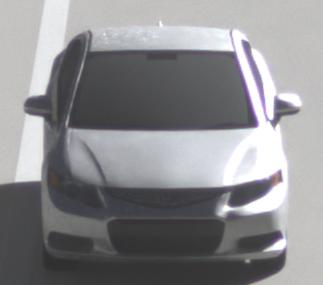
Make: Honda
Model: Civic Limousine 1.8
Detailed model: Civic (IX) Limousine
Model produced from: 2014/05
Model produced until: 2017/06
Doors: 4
Color: white
Road condition: dry road
Daytime: morning or afternoon
Contrast: high contrast